Field crop: maize
Growth stage: 2
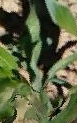
Species: maize